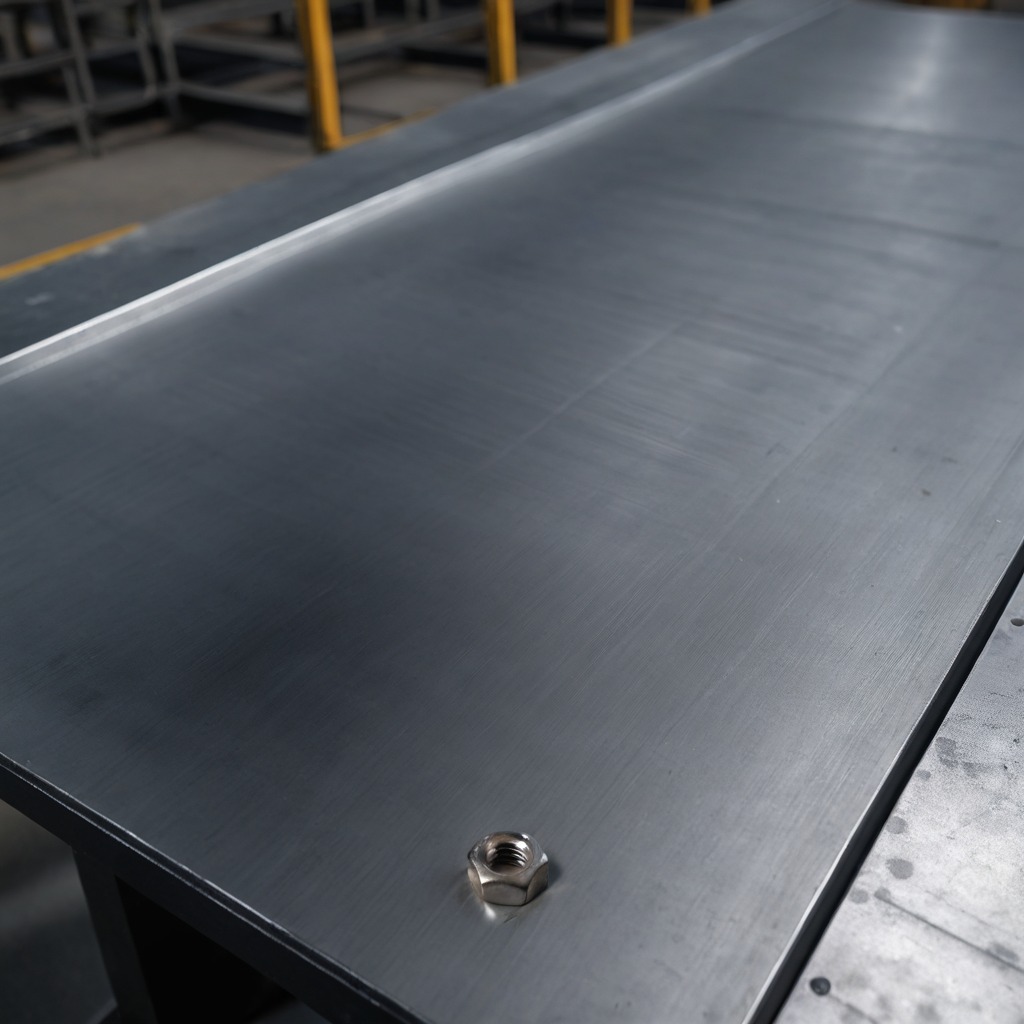
A metal nut is lying on the cold steel table in a mining workshop.